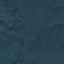
Land use / land cover class: Forest